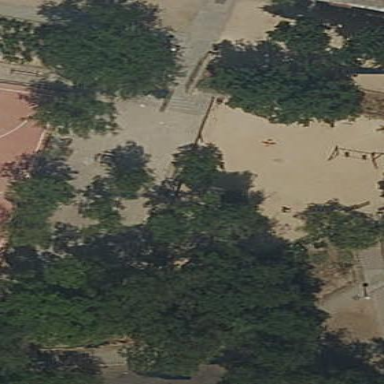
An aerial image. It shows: Playground area for leisure land.